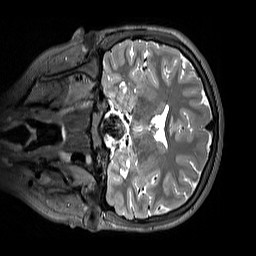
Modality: T2w
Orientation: coronal
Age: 13
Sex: female
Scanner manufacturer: siemens
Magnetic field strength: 3 T
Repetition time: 3.2 s
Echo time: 0.408 s